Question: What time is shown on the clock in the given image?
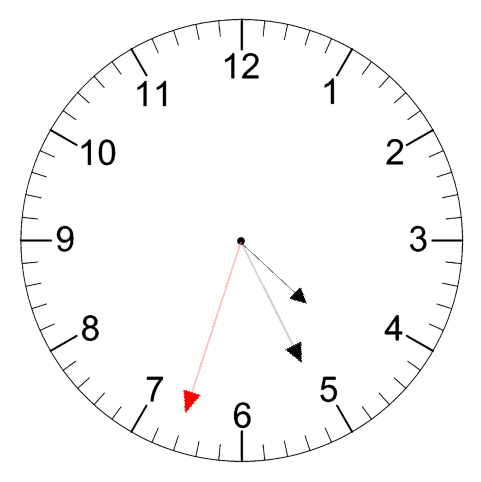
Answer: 04:25:33